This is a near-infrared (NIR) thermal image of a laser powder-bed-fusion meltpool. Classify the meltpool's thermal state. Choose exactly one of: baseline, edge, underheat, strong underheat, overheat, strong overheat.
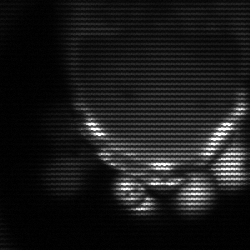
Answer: edge